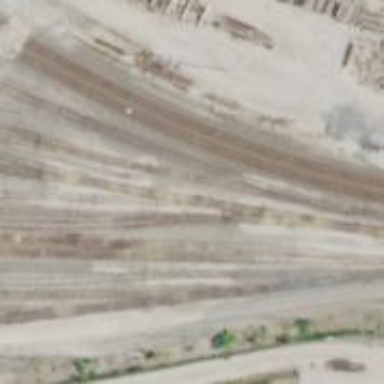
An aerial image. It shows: Railway yard used for servicing trains.